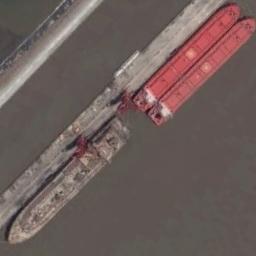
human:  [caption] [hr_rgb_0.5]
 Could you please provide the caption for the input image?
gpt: There are three ships in the yellow water on the shore .

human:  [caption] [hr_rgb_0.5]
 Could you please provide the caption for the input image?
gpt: Several ships of different sizes and shapes are at sea .

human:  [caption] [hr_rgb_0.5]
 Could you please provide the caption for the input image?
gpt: Two orange-red bulk carriers and a white tanker dock at the dock .

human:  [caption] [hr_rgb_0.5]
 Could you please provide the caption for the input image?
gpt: Several ships of different colors are docked at the dock and the water is yellow .

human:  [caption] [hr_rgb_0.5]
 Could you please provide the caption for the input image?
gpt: There are three ships at the harbor .